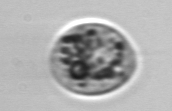
Label: Amoeba